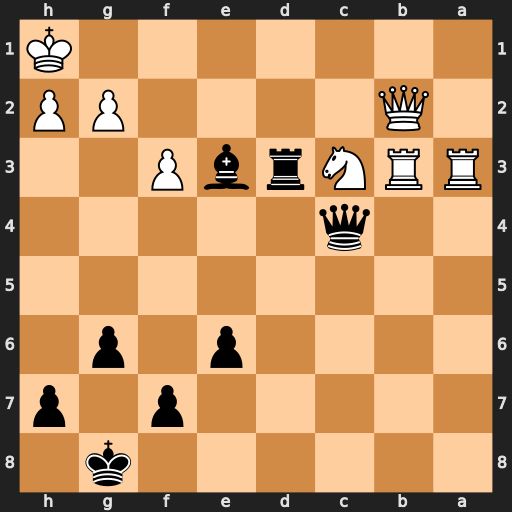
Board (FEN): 6k1/5p1p/4p1p1/8/2q5/RRNrbP2/1Q4PP/7K
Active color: b
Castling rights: -
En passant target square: -
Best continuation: Rd1+ Nxd1 Qf1#